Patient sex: M
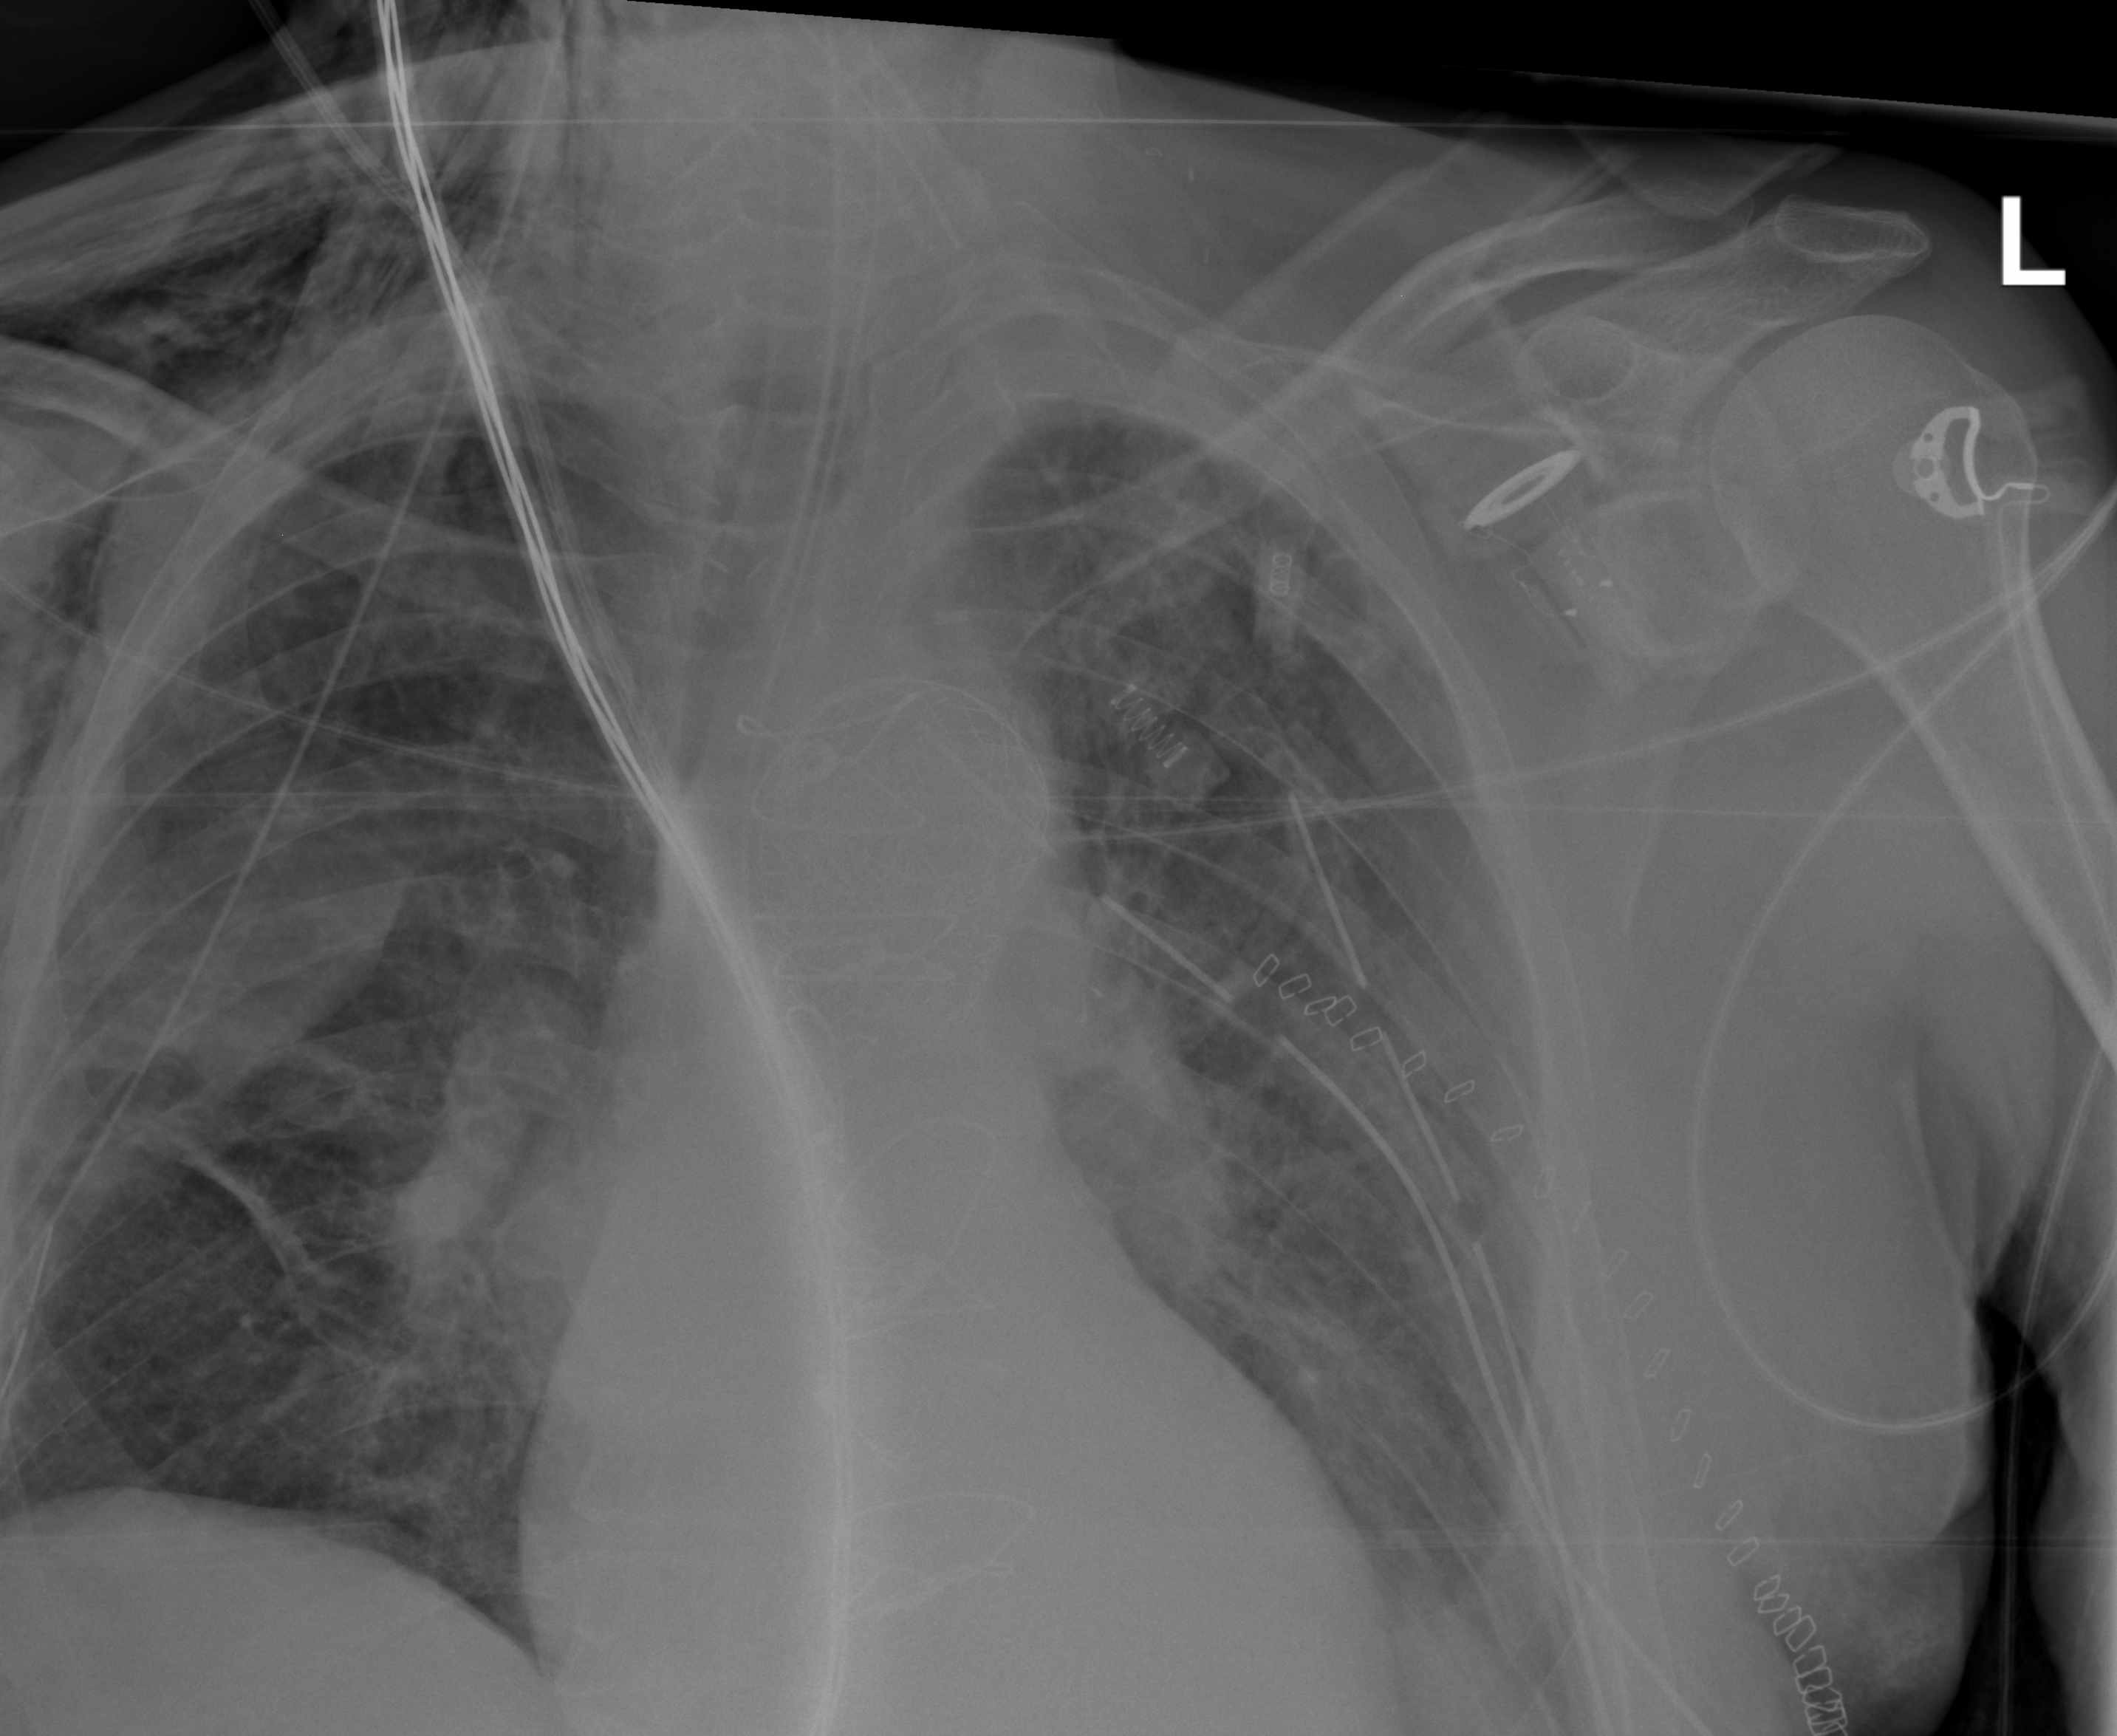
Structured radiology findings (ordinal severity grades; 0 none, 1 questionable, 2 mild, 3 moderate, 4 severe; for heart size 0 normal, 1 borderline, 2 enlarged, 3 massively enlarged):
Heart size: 1
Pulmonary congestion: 2
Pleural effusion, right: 2
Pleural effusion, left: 2
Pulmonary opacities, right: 2
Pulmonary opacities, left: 2
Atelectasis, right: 2
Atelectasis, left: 2